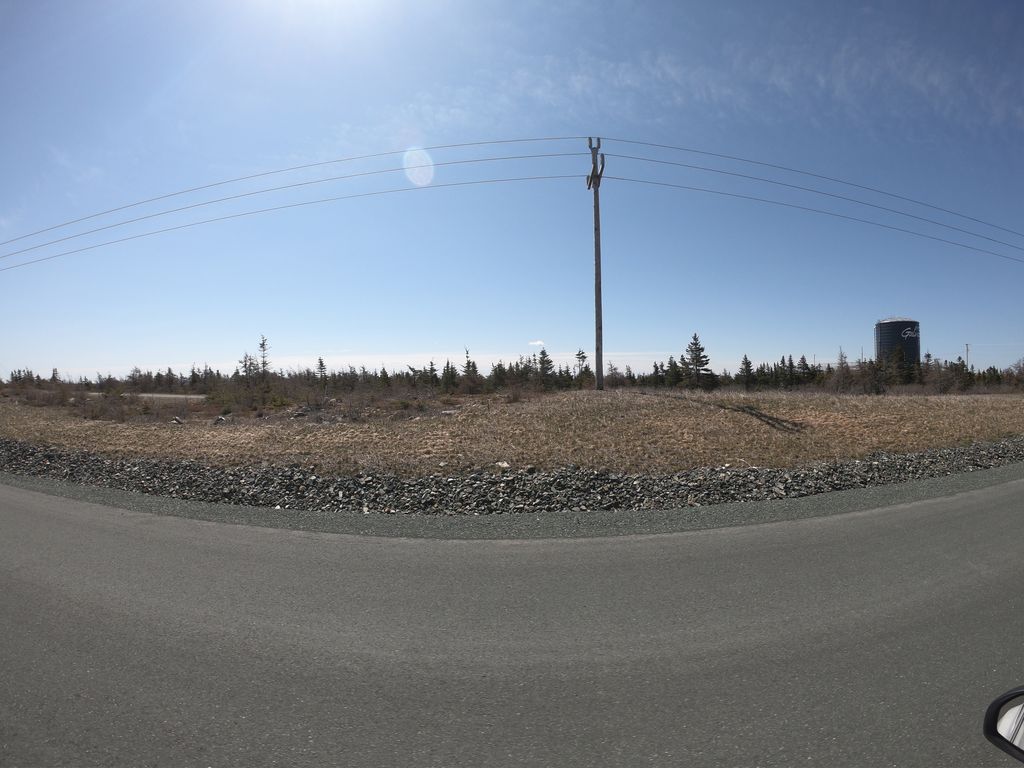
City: st_johns